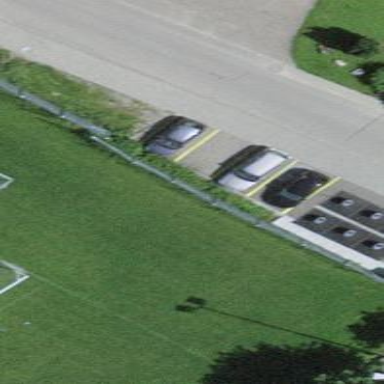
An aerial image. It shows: Parking available on the street side.